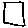
Label: square